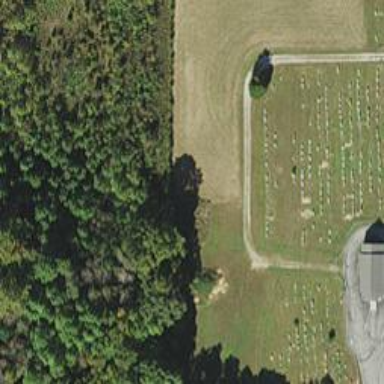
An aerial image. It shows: Cemetery.